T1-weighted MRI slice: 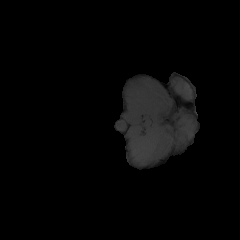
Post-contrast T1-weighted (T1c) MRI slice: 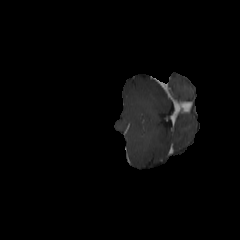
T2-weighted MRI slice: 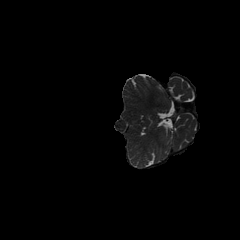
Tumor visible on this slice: no